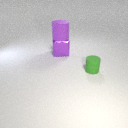
large purple metal cube below large purple rubber cylinder